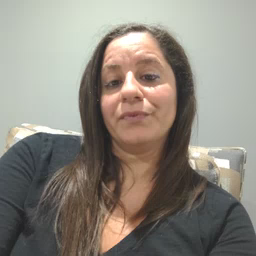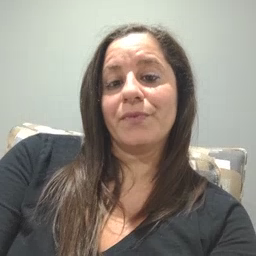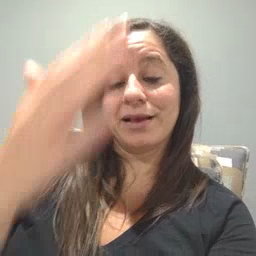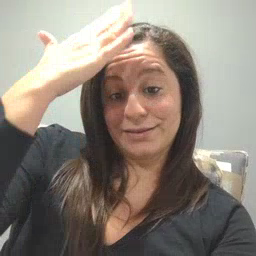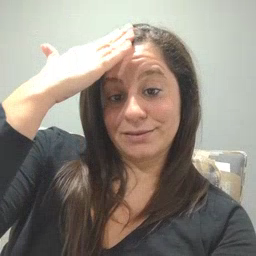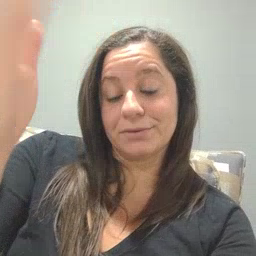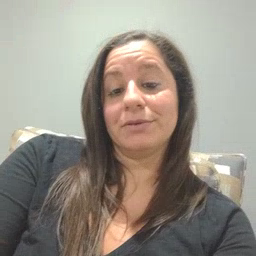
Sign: hat